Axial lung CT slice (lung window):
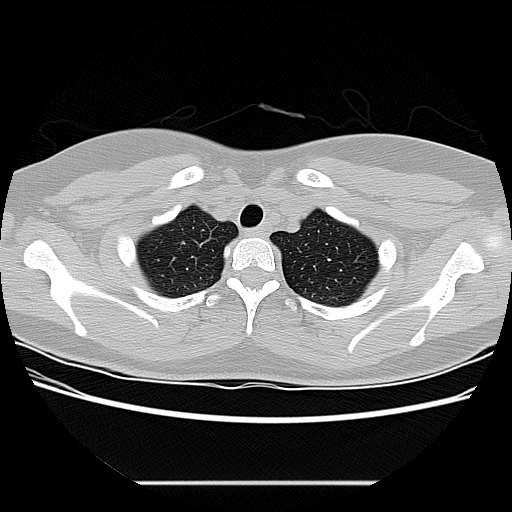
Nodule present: no